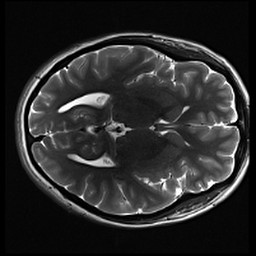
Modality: inplaneT2
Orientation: axial